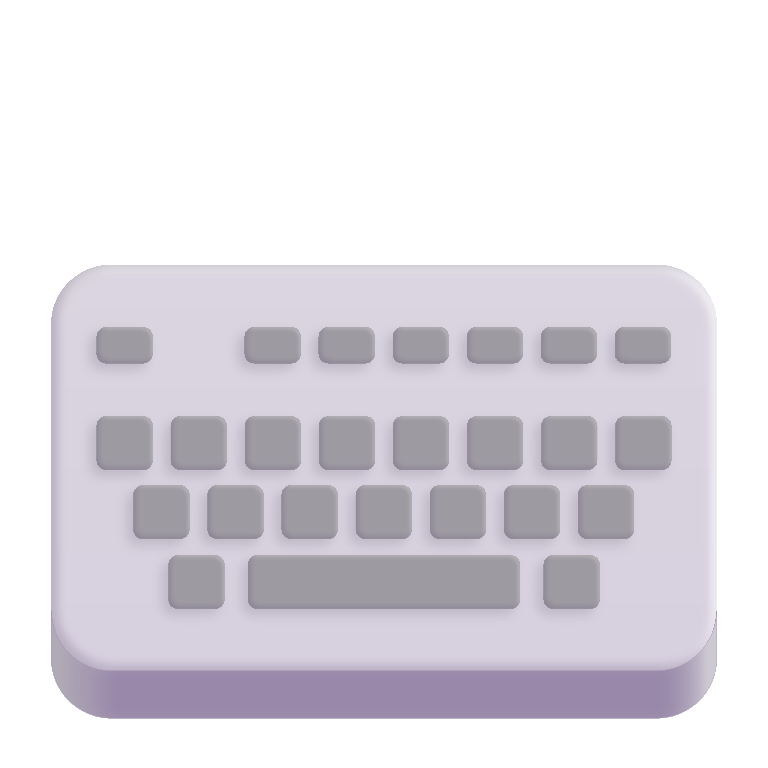
keyboard color